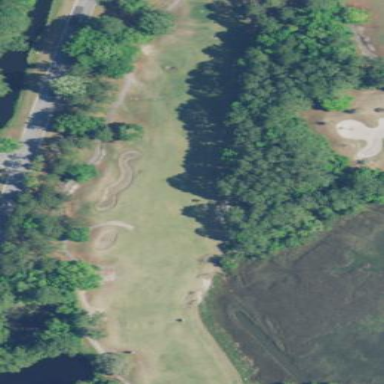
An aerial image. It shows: Rough area on grassy golf course.